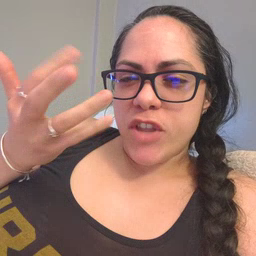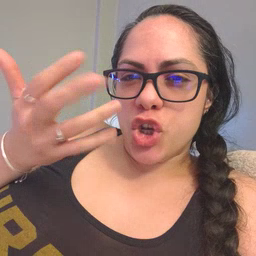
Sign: finger